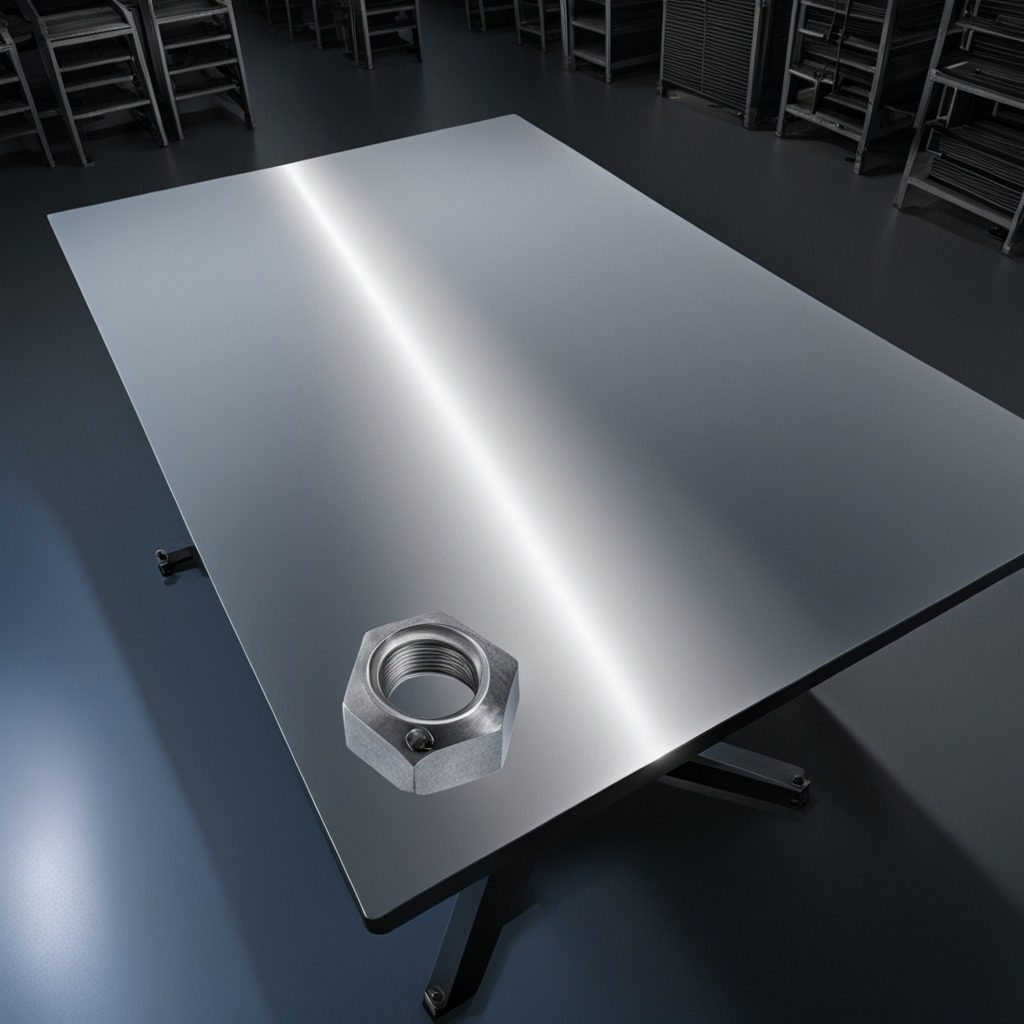
A metal nut is lying on the tabletop.